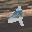
Label: 4